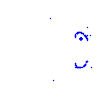
Particle: proton